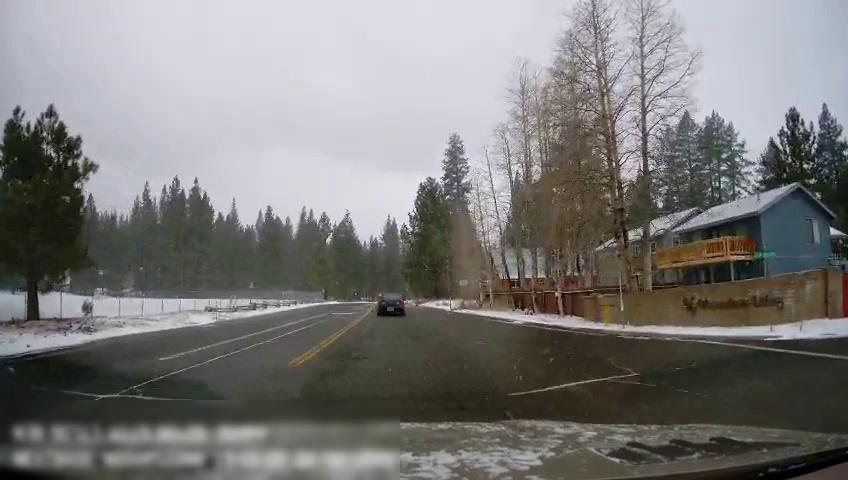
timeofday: Day
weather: Snowy
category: Drivable Space
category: Vehicles | Car
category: Lanes | Opposite Lane
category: Lanes | Opposite Lane
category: Lanes | Current Lane
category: Lanes | Opposite Lane
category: Lanes | Opposite Lane